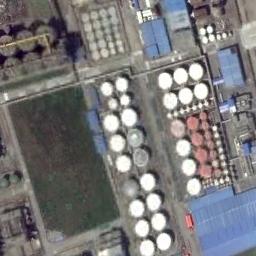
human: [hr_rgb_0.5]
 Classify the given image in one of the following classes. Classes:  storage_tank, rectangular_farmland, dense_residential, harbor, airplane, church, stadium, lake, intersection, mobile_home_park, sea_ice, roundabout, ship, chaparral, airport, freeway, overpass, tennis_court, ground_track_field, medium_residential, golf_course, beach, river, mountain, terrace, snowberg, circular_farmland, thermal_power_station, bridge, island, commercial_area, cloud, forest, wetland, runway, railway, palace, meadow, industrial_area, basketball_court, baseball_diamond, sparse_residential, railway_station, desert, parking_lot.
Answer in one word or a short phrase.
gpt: storage_tank